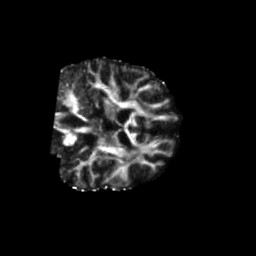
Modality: FA
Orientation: coronal
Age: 75
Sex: male
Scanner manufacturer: siemens
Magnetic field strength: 3 T
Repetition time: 5.47 s
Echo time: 0.0854 s